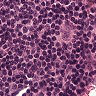
Metastatic tissue present: no